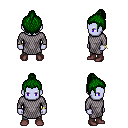
a pixel art fantasy rpg character, male body template, dark elf, purple skin, chain mail, teal pants, green short topknot hairstyle, bracelets, maroon shoes, four views (front, back, left, right), 2x2 character sprite sheet, small pixel art, hard edges, no anti-aliasing